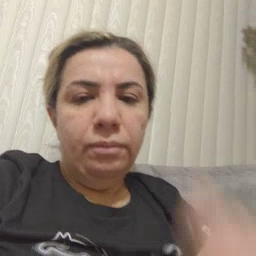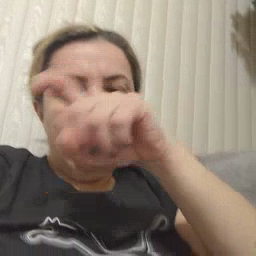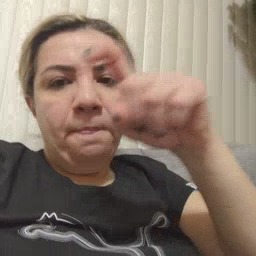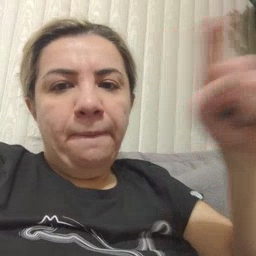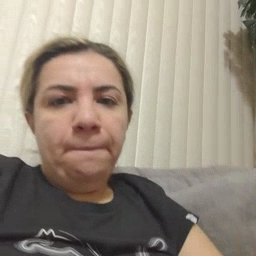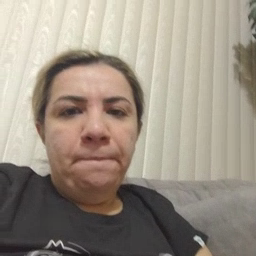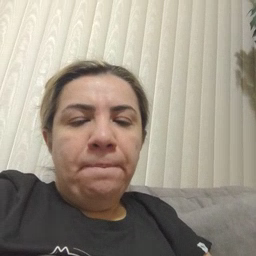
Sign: closet